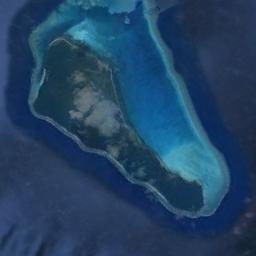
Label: island